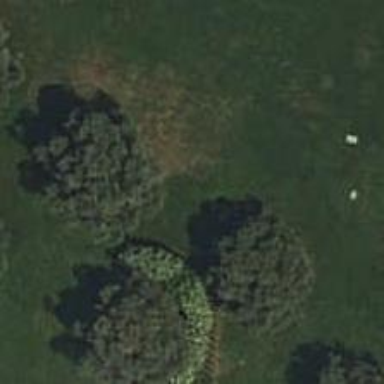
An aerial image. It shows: Evergreen broadleaved tree.